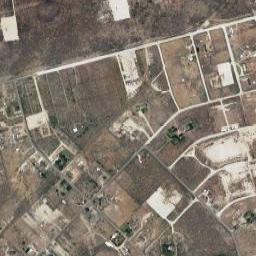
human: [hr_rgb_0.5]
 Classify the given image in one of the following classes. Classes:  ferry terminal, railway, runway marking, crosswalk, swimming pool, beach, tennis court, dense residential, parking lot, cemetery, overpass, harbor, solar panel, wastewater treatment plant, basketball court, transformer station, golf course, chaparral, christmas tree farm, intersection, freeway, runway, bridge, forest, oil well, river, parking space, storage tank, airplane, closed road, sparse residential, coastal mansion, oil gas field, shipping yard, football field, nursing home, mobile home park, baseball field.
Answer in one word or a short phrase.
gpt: oil gas field